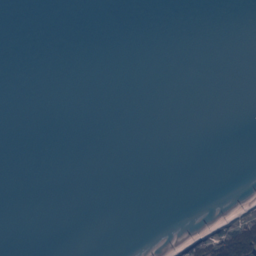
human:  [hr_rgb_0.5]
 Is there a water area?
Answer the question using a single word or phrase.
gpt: yes

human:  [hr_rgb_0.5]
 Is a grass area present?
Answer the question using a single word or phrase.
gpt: yes

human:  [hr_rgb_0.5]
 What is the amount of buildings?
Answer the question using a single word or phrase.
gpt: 1

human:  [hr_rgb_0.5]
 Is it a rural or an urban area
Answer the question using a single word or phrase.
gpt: rural

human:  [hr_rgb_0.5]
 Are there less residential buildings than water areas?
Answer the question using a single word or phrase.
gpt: yes

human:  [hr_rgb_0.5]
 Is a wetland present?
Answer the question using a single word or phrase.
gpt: yes

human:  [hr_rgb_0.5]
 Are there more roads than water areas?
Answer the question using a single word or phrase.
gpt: yes

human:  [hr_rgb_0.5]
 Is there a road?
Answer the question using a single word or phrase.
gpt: yes

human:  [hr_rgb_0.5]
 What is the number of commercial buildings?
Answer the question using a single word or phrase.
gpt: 0

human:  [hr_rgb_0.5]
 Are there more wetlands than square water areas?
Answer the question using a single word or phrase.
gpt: yes

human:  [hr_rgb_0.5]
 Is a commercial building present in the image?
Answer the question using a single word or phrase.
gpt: no

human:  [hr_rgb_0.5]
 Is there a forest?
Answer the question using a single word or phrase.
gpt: yes

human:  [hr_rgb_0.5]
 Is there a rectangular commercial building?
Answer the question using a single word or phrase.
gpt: no

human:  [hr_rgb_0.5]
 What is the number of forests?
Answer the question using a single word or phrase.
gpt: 16

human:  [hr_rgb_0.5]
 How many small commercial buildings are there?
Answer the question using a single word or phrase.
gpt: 0

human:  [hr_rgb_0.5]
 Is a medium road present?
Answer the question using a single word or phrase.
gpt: no

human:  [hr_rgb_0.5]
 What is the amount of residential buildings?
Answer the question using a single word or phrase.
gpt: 1

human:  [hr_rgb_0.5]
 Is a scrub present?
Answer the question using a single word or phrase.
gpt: yes

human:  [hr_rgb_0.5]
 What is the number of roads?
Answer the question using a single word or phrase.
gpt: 46

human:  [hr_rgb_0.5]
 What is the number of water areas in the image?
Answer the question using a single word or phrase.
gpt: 5

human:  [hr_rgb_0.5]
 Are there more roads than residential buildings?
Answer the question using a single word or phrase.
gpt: yes

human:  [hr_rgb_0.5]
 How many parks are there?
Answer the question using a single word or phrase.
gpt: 1

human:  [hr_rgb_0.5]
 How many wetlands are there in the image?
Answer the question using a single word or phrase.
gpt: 9

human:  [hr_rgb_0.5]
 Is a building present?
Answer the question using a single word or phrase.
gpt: yes

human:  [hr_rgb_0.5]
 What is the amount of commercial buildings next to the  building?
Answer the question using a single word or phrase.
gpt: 0

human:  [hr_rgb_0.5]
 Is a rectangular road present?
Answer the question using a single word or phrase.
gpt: no

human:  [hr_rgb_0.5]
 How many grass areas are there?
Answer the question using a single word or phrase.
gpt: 8

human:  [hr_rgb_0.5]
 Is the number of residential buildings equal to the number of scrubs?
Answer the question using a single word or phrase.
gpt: no

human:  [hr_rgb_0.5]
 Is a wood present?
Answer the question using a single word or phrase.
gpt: yes

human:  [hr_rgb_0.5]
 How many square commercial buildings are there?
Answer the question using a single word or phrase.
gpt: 0

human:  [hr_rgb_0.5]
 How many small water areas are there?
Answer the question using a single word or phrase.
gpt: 2

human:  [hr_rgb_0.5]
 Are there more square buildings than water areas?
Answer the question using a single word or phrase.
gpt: no

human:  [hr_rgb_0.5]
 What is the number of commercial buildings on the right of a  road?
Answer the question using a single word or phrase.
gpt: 0

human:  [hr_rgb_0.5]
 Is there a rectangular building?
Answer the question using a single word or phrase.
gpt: no

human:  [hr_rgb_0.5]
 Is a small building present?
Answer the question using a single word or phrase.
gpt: yes

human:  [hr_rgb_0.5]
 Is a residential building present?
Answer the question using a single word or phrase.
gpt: yes

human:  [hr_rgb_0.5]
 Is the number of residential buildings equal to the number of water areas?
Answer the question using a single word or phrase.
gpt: no

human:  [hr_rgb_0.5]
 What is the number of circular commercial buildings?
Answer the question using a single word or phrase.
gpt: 0

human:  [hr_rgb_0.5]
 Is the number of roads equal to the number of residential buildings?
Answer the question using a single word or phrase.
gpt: no

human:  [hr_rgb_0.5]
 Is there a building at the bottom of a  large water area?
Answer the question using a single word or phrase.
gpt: yes

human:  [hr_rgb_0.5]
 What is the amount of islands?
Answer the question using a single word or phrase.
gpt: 1

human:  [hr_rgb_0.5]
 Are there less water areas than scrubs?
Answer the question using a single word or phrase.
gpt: no

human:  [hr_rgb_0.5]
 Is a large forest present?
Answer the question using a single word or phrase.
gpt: yes

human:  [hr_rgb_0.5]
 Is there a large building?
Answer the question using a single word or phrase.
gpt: no

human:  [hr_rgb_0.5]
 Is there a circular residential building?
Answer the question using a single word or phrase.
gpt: no

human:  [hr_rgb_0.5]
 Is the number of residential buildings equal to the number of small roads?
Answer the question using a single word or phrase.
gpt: no

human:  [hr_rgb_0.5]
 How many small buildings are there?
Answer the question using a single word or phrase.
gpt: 1

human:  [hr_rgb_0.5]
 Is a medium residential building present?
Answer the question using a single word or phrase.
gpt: no

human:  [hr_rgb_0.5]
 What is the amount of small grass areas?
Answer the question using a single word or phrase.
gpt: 1

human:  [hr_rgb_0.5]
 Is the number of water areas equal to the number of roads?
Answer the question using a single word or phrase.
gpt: no

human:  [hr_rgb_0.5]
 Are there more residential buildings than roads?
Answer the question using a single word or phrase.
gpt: no

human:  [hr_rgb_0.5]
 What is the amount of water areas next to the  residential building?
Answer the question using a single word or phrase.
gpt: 3

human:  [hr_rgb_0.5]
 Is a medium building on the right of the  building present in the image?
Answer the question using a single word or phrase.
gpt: no

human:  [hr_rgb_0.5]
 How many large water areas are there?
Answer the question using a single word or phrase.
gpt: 3

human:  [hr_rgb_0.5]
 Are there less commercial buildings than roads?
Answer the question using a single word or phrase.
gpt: yes

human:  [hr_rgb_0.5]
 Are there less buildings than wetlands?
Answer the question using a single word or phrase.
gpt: yes

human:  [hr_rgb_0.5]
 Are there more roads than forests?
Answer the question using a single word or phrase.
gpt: yes

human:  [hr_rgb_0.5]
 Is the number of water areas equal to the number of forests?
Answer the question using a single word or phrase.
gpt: no

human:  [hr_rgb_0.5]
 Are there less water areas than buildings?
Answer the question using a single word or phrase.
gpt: no

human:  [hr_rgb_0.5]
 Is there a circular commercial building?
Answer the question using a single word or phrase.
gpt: no

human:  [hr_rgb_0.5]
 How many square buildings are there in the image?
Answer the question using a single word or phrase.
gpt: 0

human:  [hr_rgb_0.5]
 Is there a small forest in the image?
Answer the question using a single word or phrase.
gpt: yes

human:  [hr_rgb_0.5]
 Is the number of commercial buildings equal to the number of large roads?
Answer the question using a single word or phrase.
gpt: yes

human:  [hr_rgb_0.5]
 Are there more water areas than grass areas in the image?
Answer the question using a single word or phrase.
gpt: no